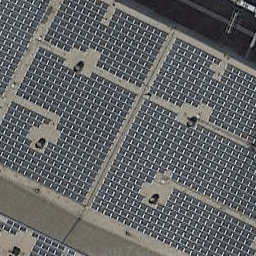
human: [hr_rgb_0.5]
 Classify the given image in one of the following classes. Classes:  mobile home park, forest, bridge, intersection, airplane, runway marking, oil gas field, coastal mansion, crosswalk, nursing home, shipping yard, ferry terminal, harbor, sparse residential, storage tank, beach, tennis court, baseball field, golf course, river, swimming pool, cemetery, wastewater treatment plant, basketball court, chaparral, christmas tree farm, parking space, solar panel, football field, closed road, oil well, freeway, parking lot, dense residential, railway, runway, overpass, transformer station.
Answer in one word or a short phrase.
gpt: solar panel